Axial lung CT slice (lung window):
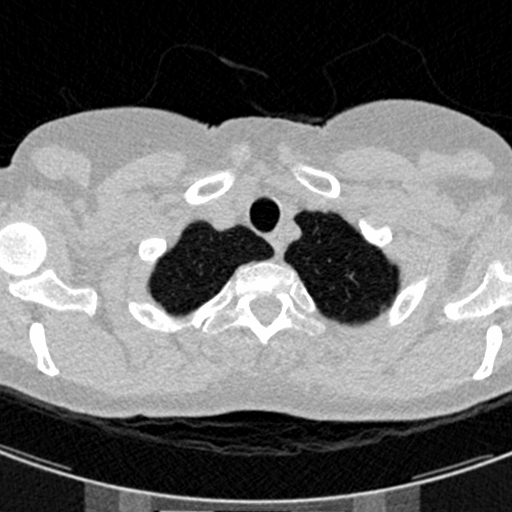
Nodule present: no